Question: I am trying to delete/add rows to a grid.
Let's say for delete, I have created an actioncolumn like this:
'''
{
xtype: 'actioncolumn',
width: 30,
sortable: false,
menuDisabled: true,
items: [{
icon: 'images/delete.png',
scope: this,
handler: this.onRemoveClick
}]
}
'''
And the handler:
'''
onRemoveClick: function(grid, rowIndex){
this.getStore().removeAt(rowIndex);
}
'''
But for some reason, I get the error:
> "Uncaught TypeError: Object [object Object] has no method 'getStore'"
I copied the code from <URL>, but it doesn't seem to work for me.

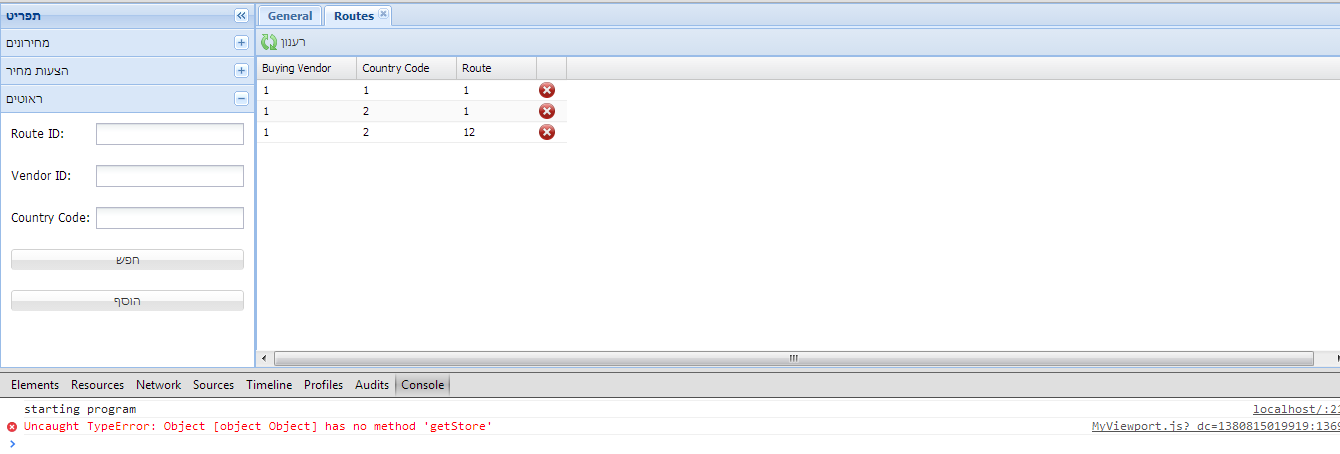
Answer: The scope is wrong for you to use 'this' at that point. You can use a variable with the right scope to refer to the grid in your handler, or you can use the 'scope' config option of your 'actioncolumn'. See the docs here: <URL>